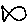
Label: fish